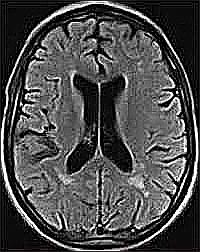
Label: notumor